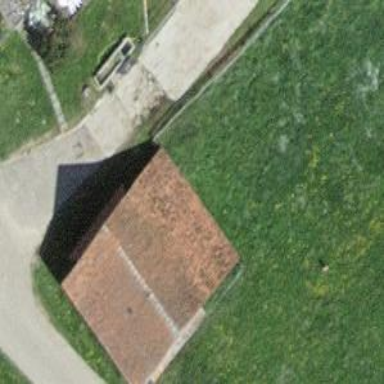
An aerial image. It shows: Rural barn.